Aerial crown-view tile of a tropical tree (Barro Colorado Island, Panama), acquired 20250217:
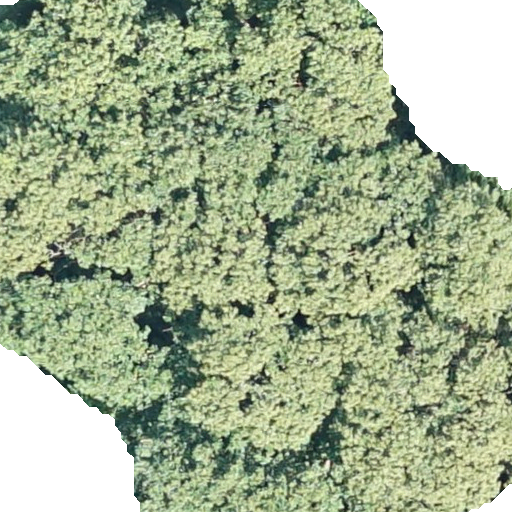
Species: Hieronyma alchorneoides
GBIF accepted scientific name: Hieronyma alchorneoides
Crown area: 441.561 m²